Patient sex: F
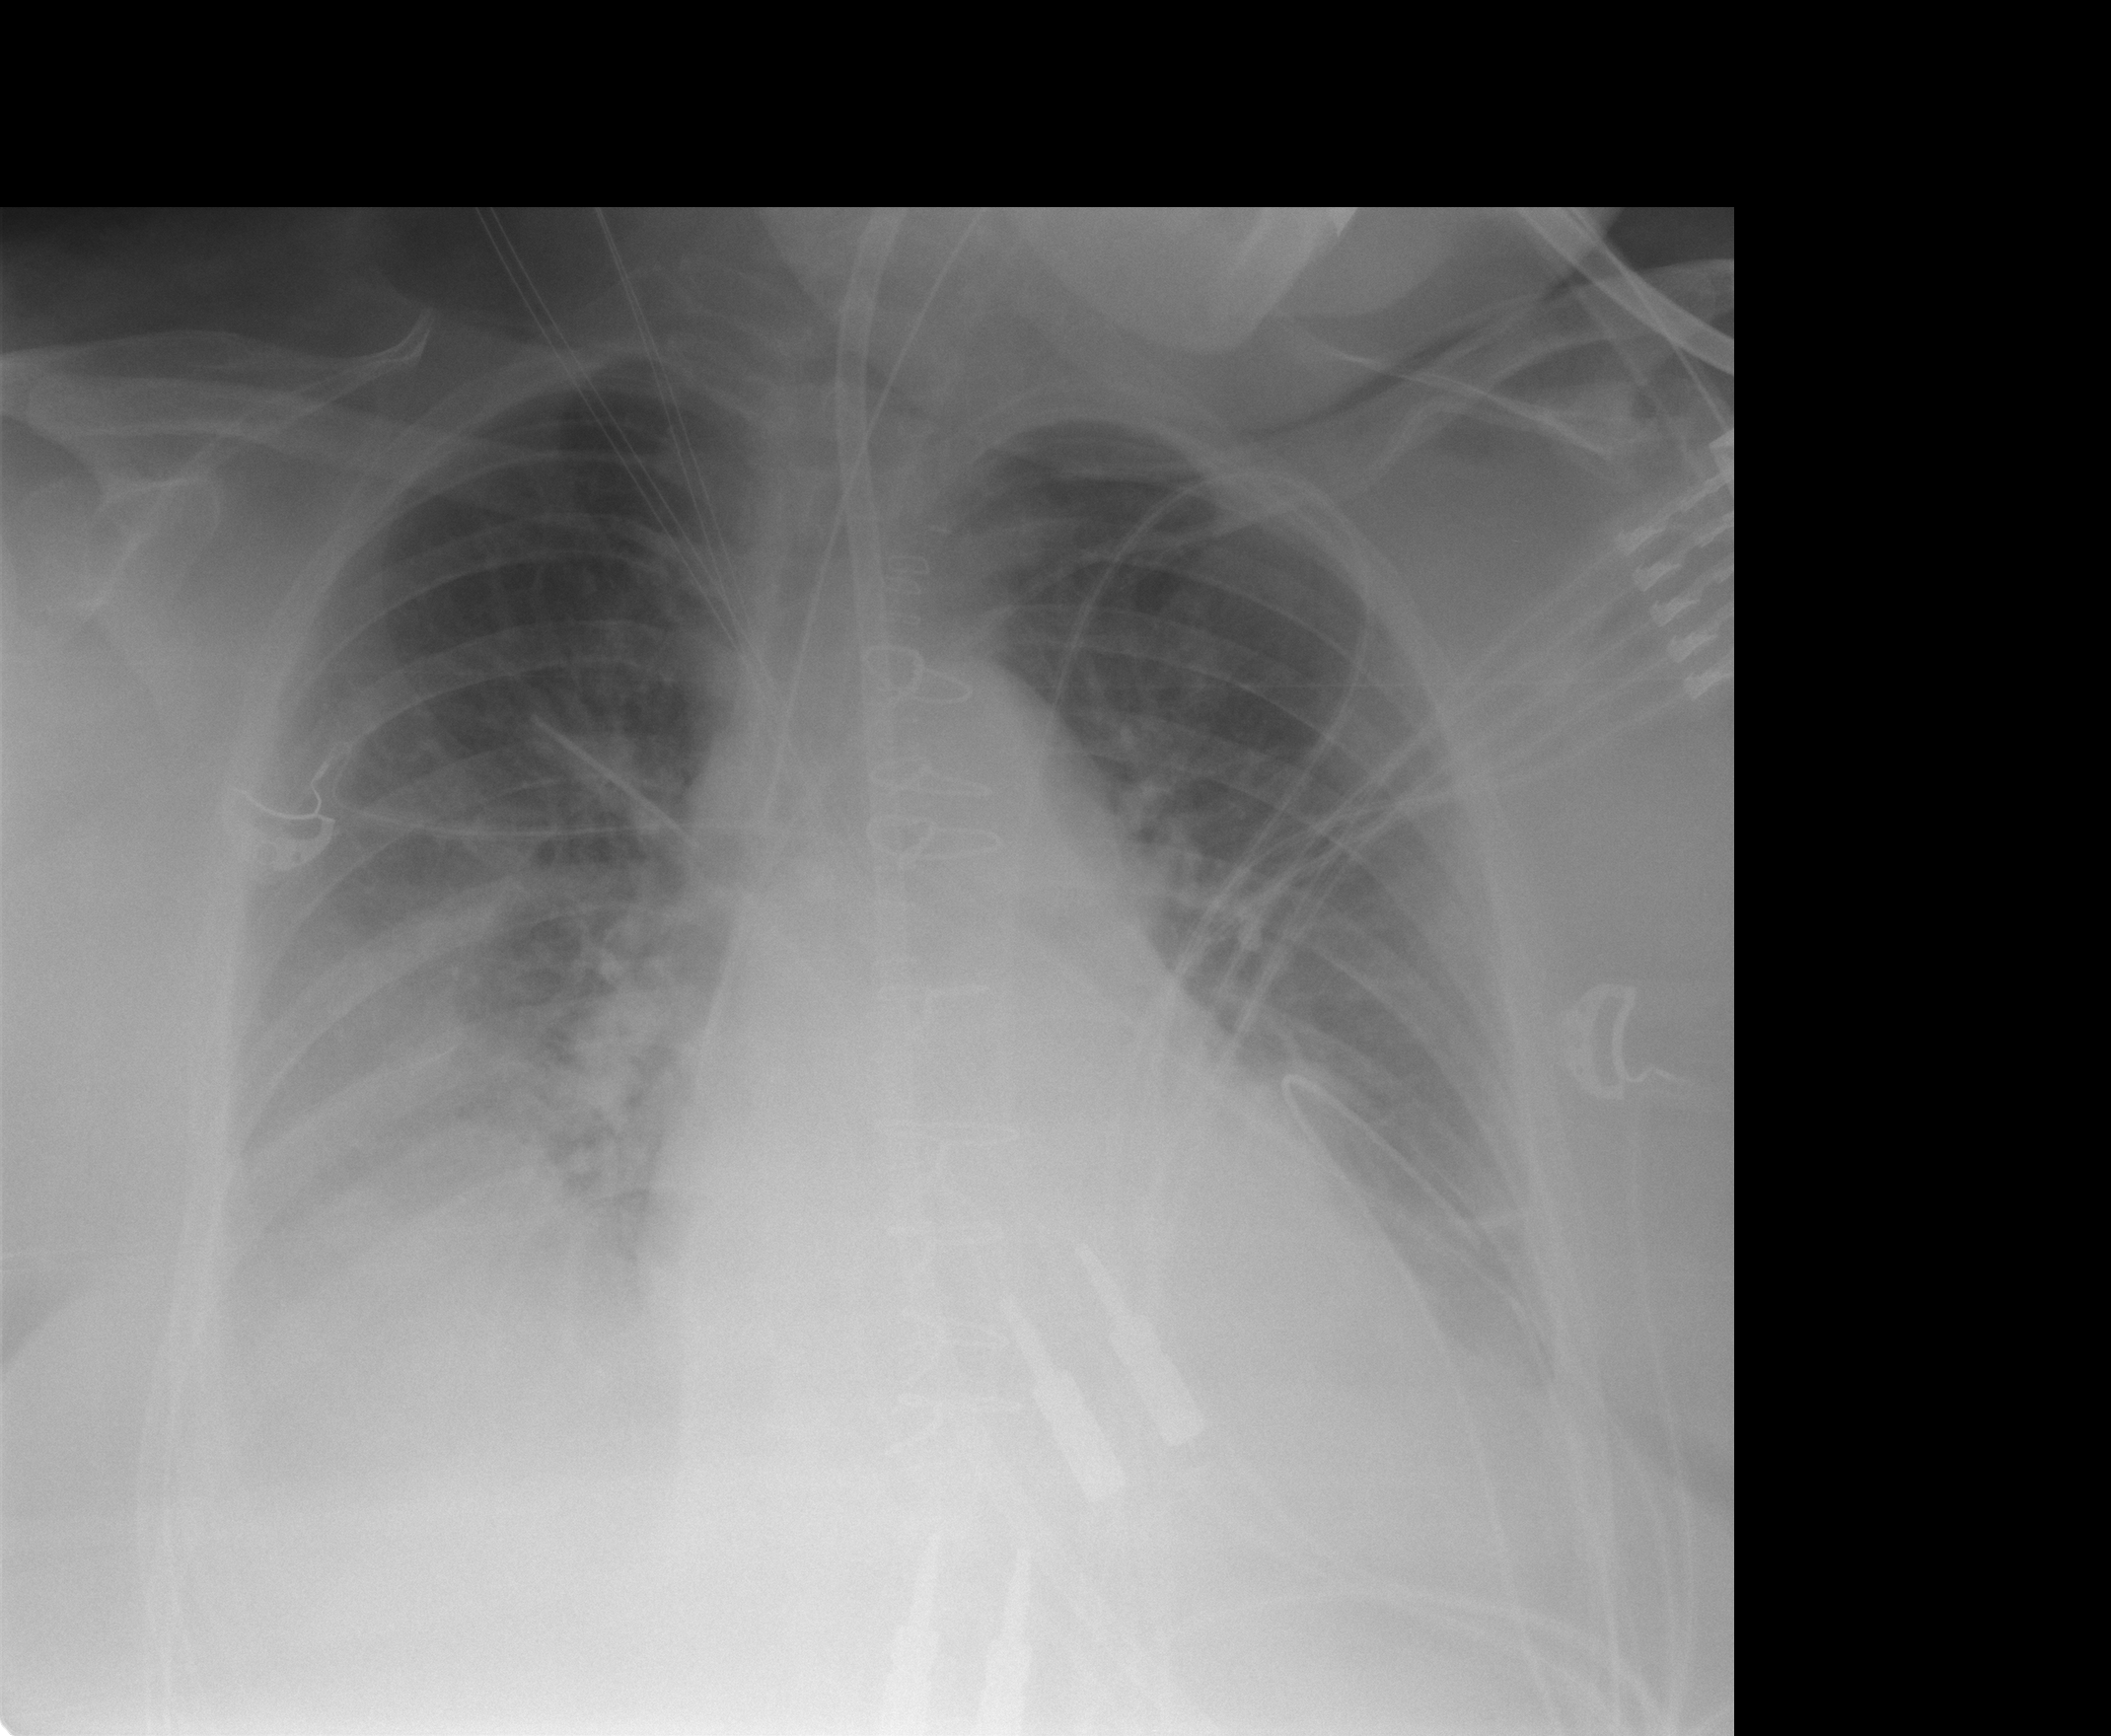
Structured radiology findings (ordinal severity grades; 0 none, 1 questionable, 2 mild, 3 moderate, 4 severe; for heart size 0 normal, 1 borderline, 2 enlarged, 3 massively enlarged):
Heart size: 2
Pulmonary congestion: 2
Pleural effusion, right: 3
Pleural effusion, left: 2
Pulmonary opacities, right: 1
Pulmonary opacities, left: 0
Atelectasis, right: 3
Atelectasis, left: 2